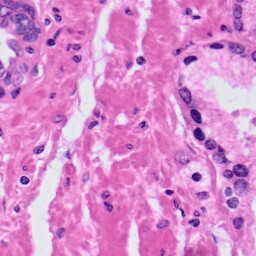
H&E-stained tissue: Prostate